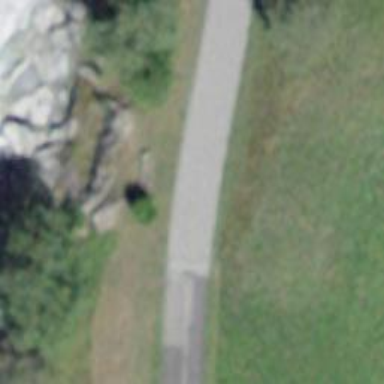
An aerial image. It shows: Brown bench.